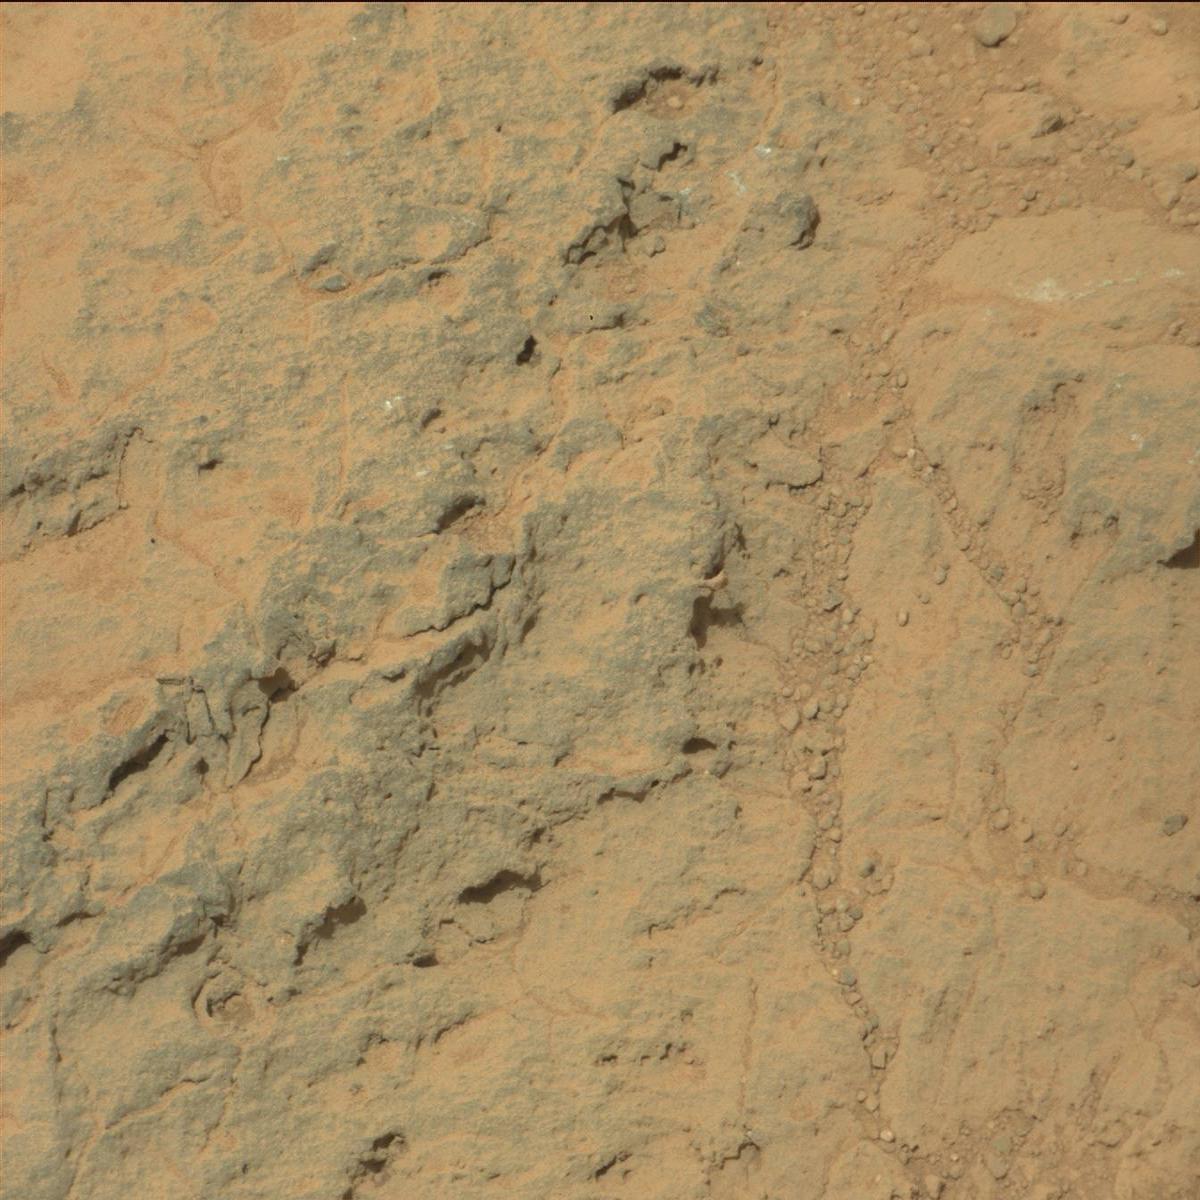
Terrain classes present: Bedrock, Rock, Sand / Soil